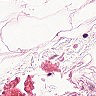
Metastatic tissue present: no